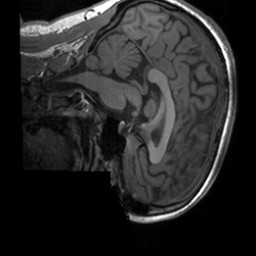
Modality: T1w
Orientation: sagittal
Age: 22
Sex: female
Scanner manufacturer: siemens
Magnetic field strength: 3 T
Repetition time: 1.9 s
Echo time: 0.00226 s